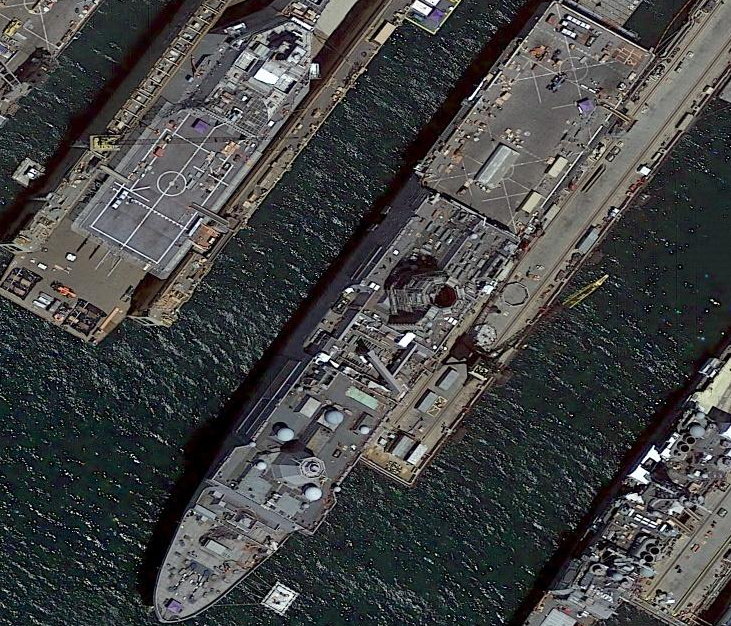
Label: combat